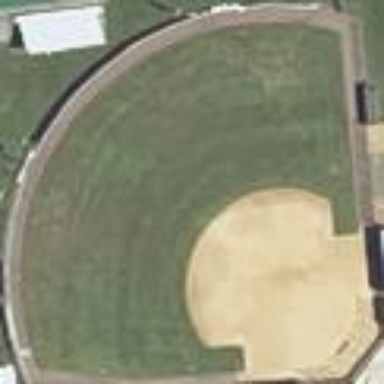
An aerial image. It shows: Baseball pitch for leisure and sports activities.